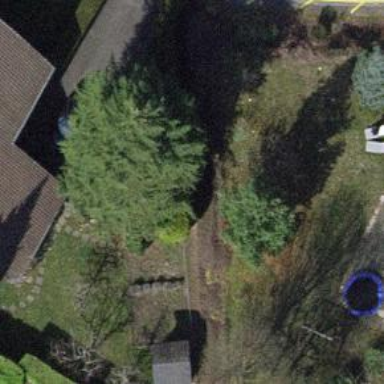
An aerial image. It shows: Garden tree with needle-leaved evergreen foliage.